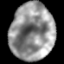
Tissue: lung
Cell type: Epithelial cells
Senescence score: 0.2235
Nuclear area (px): 2454
Mean DAPI intensity: 146.688